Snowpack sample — Loveland Pass, Silver Plume, Colorado, USA (1/12/25, 11:40 AM MST)
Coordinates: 39.66, -105.88
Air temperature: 7 °F
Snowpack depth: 140 cm
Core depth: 10 cm
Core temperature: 41 °F
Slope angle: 11°, slope face: 30°
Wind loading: high
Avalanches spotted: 2
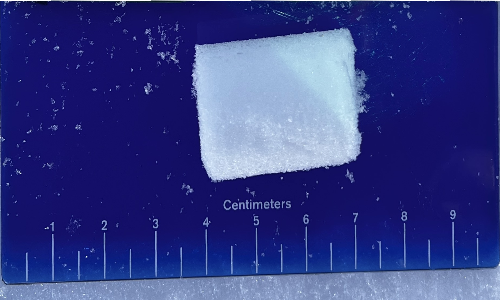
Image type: core
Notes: Pilot using slightly modified coring method that took too large segment for snow profile picturing, advised not to use in higher level models. Two avalanche on south face nearby, partially cloudy with light snow in the last 24 hours. Lots of wind loading on eastern features.